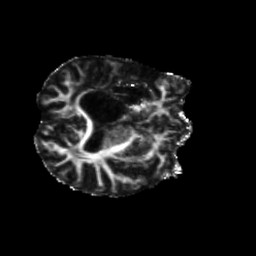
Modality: FA
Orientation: axial
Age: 31
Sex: female
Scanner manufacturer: siemens
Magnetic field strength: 3 T
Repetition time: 5.25 s
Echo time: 0.08 s